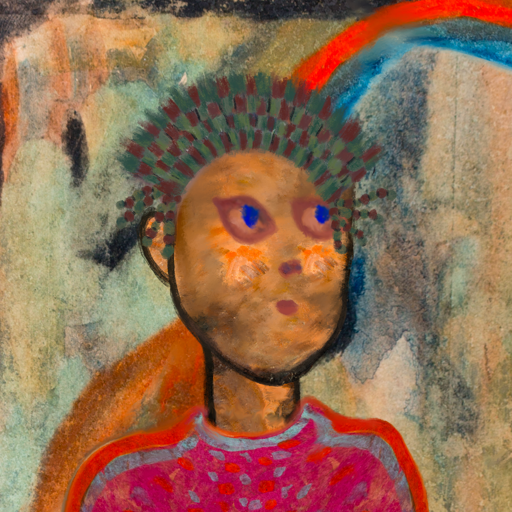
Background: Childish, Head And Neck Side: Gypsy_Queen, Face Side: Mother_And_Son_Mother, Bust: Sisters, Hair Side: Blank, Head Accessory: After_Raid_Crown, Second Necklace: Blank, Necklace: Blank, Baby: Blank